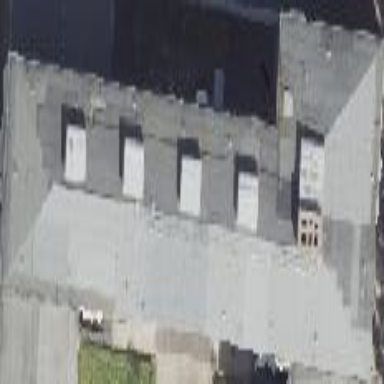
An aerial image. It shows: Apartment building with hipped roof.